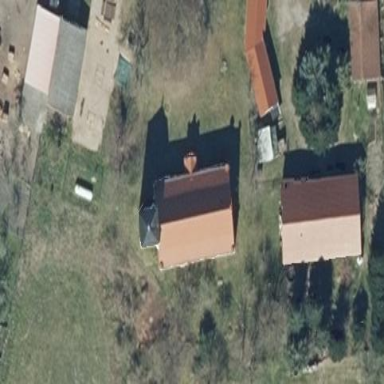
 and the orientation of the roof is along the building."